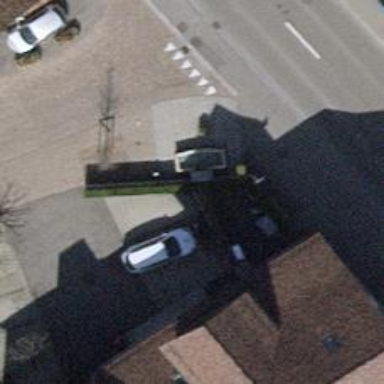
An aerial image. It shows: Post box is visible.